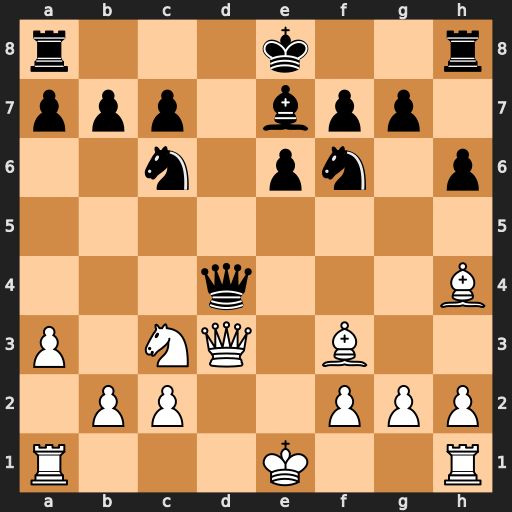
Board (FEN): r3k2r/ppp1bpp1/2n1pn1p/8/3q3B/P1NQ1B2/1PP2PPP/R3K2R
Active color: w
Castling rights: KQkq
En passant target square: -
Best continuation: Bxc6+ bxc6 Qxd4